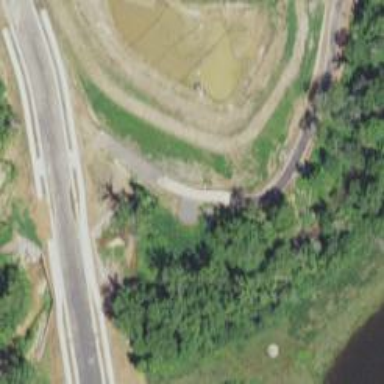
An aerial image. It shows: Bridge over cycleway.